Interaction volume radius: 5 \u00c5
Interaction volume height: 10 \u00c5
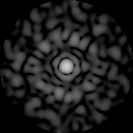
Disorder parameter: 0.8191